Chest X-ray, AP view. Patient: 63 years old, sex F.
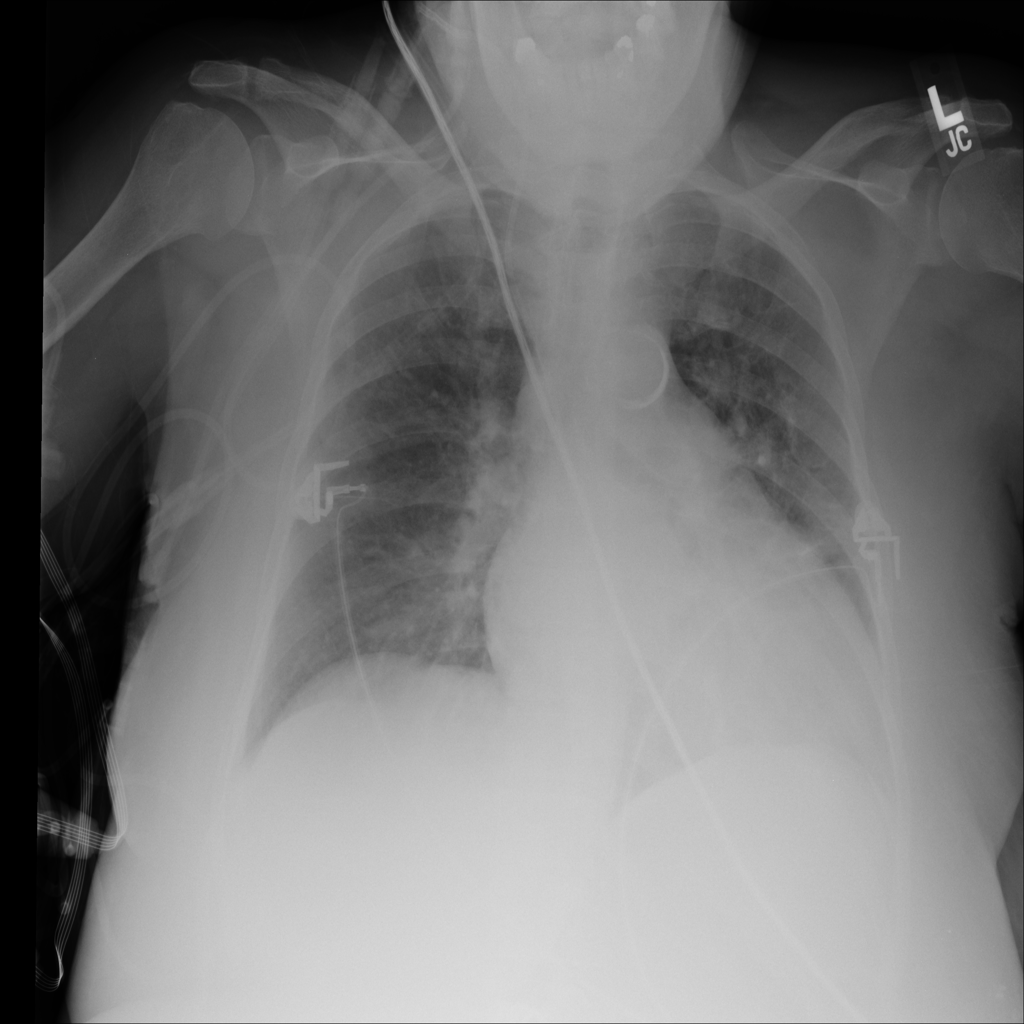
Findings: Edema